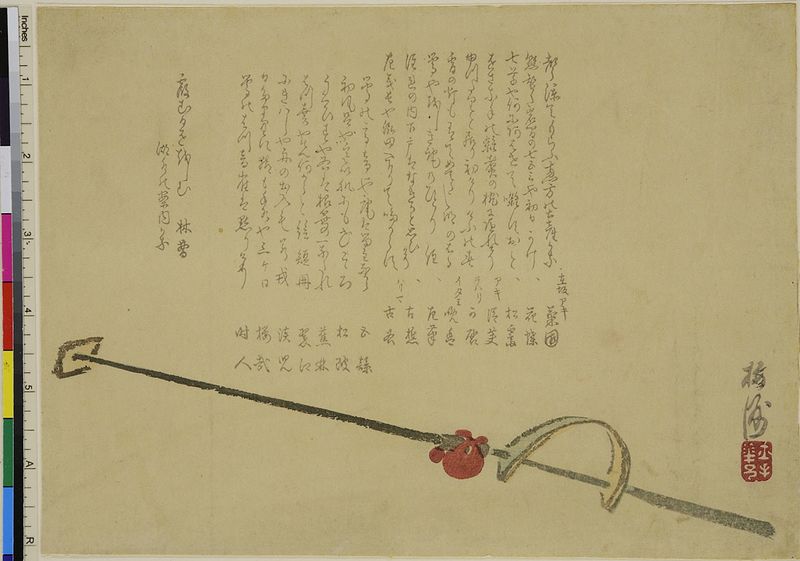
Titel: Glücksschleuder mit rotem Band
Künstler: Tamate Baish&#x16B;
Standort: Hamburg
Institution: Museum für Kunst und Gewerbe Hamburg
Schlagwörter: schwarz, rot, holzschnitt, schrift, schriftzeichen, griff, druckgraphik, druckgrafik, seite, asiatisch, degen, china, zeit, farbholzschnitt, massstab, edo, reproduktionen, handschutz, druckerzeugnisse, glück, unglück